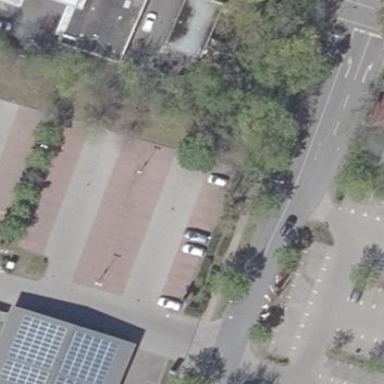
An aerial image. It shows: Parking area surfaced with paving stones.